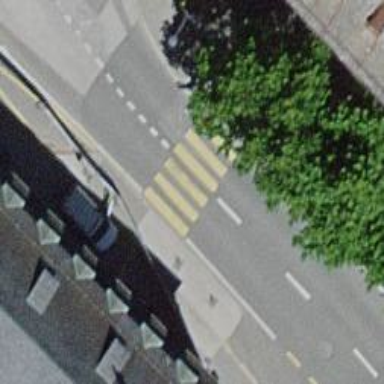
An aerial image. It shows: Kerb serving as barrier.